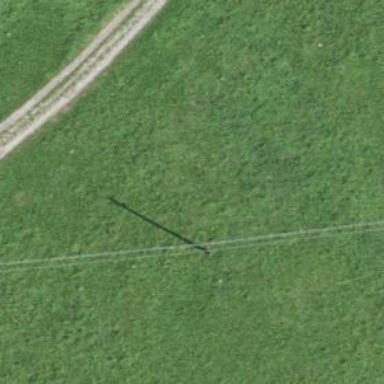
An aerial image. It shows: Utility pole as the man-made structure.